Field crop: maize
Growth stage: 2
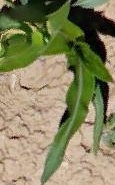
Species: maize